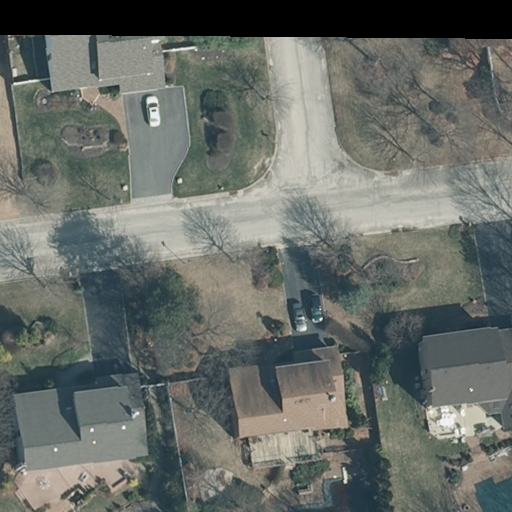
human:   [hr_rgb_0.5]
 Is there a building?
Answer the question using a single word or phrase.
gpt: yes

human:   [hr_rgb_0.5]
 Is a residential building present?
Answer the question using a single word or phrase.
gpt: yes

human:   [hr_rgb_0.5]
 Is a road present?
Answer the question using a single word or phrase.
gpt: yes

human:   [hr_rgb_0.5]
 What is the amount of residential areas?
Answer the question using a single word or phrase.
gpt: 1

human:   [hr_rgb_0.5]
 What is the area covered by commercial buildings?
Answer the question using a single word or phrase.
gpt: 0m2

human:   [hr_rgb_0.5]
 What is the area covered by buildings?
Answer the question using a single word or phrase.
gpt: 1826m2

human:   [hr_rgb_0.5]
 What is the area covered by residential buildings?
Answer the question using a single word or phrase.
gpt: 1826m2

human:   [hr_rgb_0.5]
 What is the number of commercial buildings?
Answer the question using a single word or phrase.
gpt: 0

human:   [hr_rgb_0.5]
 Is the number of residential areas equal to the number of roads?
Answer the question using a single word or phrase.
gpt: no

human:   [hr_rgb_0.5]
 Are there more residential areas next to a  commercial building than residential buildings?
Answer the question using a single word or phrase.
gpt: no

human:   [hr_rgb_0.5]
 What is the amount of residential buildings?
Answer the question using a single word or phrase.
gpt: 5

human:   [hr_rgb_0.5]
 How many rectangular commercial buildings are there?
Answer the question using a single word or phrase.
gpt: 0

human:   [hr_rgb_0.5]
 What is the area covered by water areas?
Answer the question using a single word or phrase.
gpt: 0m2

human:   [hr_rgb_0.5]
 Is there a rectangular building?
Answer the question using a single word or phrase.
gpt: yes

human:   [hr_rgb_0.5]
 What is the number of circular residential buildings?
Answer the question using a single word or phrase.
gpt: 0

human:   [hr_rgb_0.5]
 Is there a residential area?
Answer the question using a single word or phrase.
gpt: yes

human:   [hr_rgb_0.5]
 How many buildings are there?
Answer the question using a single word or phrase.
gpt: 5

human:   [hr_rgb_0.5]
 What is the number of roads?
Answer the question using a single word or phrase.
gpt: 2

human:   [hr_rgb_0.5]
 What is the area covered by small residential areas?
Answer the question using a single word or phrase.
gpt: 0m2

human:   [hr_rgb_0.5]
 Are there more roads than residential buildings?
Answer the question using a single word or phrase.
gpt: no

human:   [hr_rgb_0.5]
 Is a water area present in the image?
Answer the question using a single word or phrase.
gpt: no

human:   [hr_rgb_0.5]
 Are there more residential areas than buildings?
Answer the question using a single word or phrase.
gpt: no

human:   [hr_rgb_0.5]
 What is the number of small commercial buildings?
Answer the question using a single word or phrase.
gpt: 0

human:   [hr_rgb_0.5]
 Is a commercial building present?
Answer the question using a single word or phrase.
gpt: no

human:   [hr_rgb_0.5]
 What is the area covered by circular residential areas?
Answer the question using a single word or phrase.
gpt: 0m2

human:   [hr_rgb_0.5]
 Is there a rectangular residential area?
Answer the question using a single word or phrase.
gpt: yes

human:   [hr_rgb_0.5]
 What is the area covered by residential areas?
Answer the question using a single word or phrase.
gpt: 7987m2

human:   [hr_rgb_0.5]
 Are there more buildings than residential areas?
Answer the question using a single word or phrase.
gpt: yes

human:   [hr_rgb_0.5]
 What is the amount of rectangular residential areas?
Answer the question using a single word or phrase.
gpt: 1

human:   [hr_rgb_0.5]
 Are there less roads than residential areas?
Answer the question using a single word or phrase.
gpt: no

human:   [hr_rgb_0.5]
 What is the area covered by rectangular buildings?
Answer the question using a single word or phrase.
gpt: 450m2

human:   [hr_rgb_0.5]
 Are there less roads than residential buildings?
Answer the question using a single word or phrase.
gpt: yes

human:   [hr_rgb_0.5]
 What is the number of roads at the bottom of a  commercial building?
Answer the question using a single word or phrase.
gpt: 0

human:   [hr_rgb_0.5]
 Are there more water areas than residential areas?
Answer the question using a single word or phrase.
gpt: no

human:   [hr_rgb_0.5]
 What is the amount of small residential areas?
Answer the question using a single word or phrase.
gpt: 0

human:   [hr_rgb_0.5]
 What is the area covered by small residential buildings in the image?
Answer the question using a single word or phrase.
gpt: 95m2

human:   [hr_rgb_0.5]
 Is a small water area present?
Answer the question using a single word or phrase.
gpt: no

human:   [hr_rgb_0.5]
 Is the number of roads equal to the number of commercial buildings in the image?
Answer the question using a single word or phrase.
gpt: no

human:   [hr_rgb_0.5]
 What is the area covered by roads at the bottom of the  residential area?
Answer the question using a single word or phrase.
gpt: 0m2

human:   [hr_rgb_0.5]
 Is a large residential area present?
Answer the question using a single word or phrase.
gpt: yes

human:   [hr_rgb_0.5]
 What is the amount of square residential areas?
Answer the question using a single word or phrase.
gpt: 0

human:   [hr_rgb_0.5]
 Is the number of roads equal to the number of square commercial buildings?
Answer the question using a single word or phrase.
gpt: no

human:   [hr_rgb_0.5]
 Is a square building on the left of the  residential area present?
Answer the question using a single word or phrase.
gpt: no

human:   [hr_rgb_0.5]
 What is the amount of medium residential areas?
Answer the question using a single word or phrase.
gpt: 0

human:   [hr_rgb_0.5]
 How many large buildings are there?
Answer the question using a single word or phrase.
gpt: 1

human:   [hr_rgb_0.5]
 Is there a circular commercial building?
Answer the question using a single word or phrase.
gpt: no

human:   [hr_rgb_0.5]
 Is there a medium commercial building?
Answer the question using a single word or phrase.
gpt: no

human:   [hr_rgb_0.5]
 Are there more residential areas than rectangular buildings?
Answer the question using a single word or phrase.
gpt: no

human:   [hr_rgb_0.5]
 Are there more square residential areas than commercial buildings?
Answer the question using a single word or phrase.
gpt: no

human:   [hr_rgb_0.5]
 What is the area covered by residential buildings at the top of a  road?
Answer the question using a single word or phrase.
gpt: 483m2

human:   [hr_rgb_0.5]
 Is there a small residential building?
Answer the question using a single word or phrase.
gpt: yes

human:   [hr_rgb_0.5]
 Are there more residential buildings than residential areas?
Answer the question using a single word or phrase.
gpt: yes

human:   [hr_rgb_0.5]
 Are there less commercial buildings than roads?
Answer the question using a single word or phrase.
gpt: yes

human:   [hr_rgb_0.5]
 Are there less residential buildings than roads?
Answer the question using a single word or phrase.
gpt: no

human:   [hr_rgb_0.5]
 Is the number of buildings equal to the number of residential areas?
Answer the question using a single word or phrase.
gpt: no

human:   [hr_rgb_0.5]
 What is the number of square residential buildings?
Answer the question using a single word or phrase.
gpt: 0

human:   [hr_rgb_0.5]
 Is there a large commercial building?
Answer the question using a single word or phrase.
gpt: no

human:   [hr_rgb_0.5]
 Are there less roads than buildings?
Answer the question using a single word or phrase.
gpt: yes

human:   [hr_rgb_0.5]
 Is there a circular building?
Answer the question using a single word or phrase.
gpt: no

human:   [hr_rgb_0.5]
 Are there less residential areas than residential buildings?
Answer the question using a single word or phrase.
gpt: yes

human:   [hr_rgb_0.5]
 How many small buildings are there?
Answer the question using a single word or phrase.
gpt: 1

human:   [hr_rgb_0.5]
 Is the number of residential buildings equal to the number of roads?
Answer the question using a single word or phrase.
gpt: no

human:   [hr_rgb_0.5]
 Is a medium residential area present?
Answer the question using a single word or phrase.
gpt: no

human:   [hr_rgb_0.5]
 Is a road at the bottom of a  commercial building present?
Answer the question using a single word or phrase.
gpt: no